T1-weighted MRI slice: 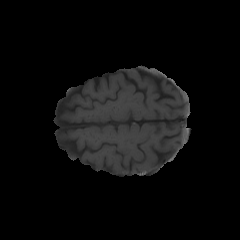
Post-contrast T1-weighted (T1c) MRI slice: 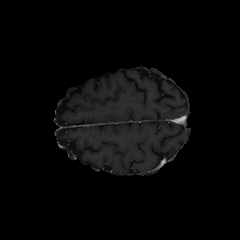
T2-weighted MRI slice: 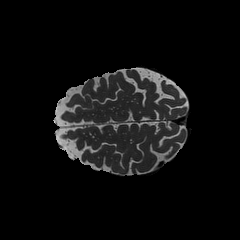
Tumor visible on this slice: no